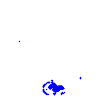
Particle: electron